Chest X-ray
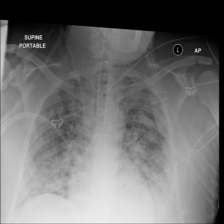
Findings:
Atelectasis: negative
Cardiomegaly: negative
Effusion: positive
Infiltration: negative
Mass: negative
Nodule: negative
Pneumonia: negative
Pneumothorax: negative
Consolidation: negative
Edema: negative
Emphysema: negative
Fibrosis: negative
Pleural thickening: negative
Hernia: negative